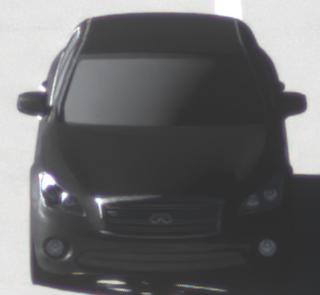
Make: Infiniti
Model: M 37
Detailed model: M (Y51)
Model produced from: 2010/10
Model produced until: 2013/11
Doors: 4
Color: black
Road condition: dry road
Daytime: morning or afternoon
Contrast: high contrast